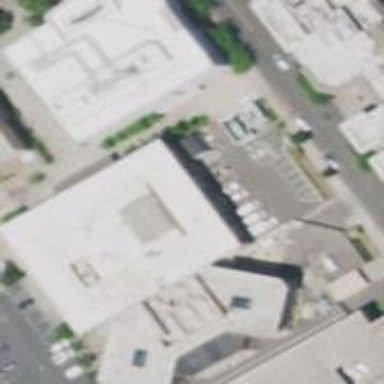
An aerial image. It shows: Courthouse building.